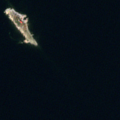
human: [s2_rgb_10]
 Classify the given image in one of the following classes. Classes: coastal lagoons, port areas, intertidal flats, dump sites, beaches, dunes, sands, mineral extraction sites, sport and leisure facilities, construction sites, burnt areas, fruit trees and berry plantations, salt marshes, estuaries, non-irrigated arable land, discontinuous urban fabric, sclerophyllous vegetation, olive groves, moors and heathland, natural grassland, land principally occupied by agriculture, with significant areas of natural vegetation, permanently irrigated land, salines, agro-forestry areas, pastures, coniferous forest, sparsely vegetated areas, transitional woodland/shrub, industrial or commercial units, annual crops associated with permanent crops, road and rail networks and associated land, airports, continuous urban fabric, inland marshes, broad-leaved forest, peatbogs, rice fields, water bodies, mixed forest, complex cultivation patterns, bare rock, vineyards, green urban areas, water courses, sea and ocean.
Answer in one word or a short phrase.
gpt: sea and ocean